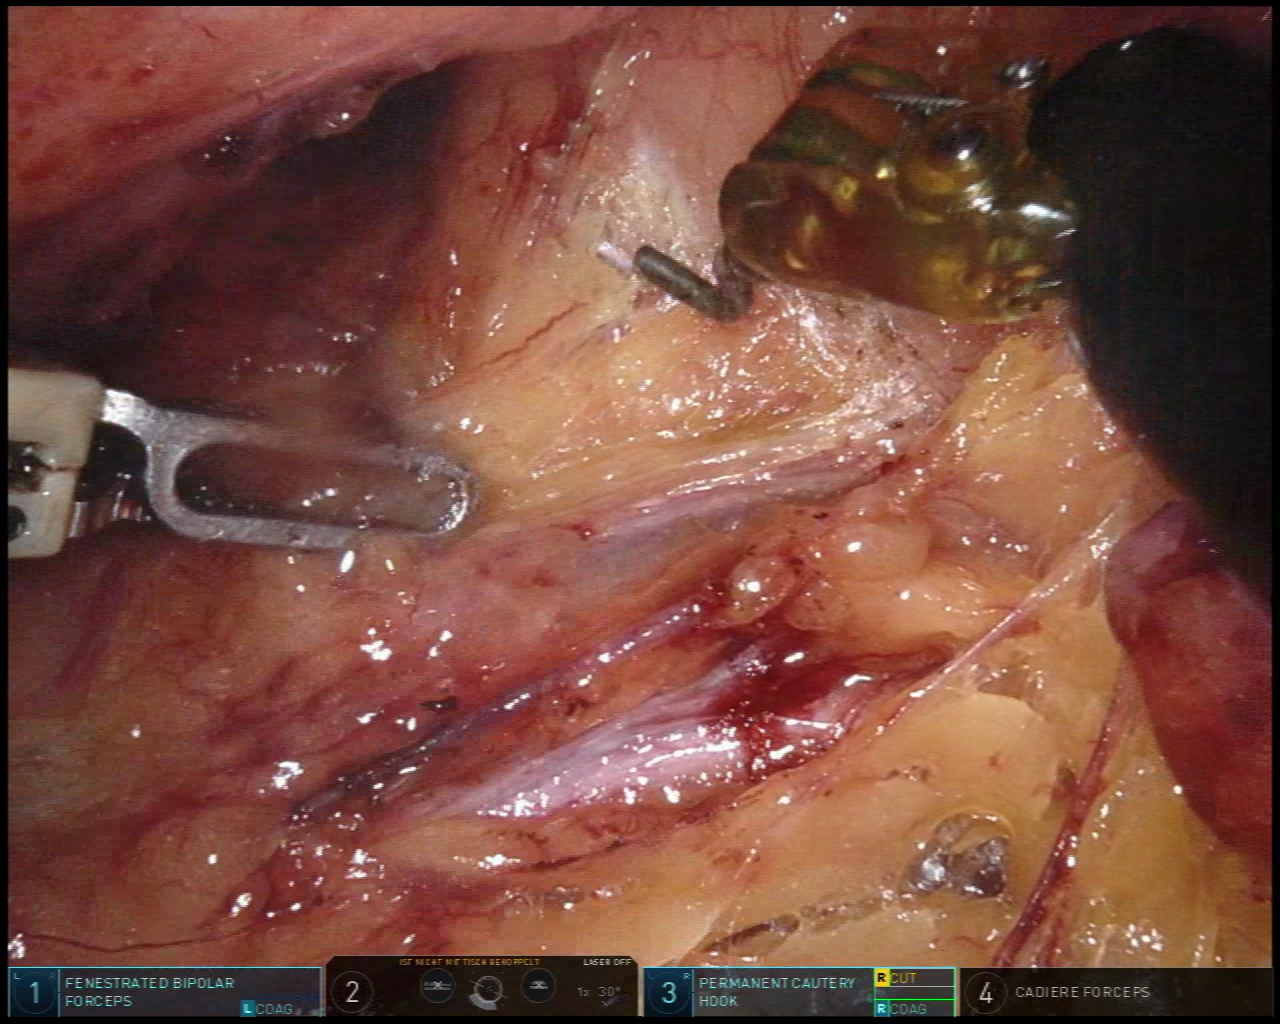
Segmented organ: ureter
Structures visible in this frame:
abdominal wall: no
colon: no
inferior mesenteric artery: no
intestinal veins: no
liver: no
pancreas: no
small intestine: no
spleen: no
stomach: no
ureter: yes
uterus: no
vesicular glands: no